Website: ulta-beauty
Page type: store-pickup
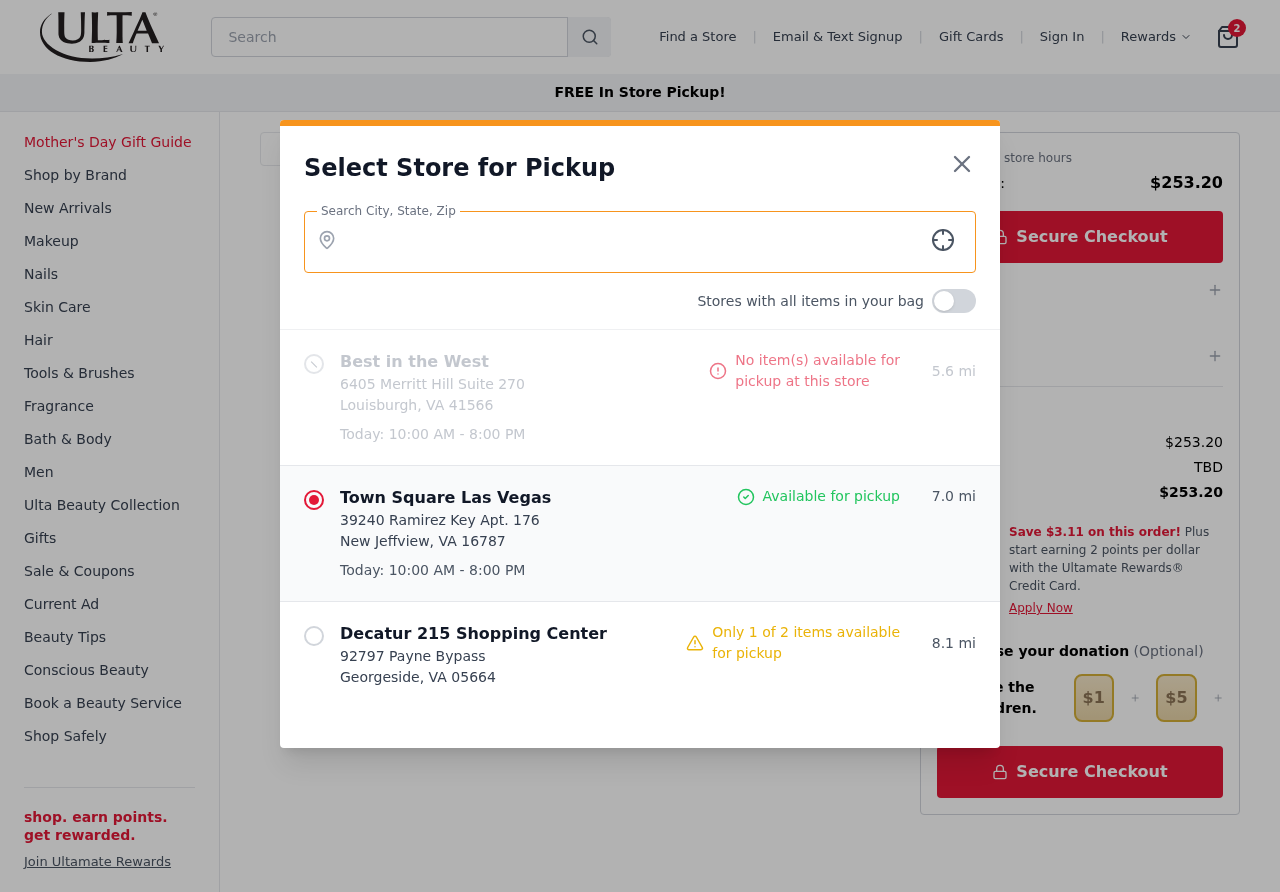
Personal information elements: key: PII_CITY
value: West Wendy
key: PII_LOCATION1_CITY_STATE_ZIP
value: Louisburgh, VA 41566
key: PII_LOCATION1_NAME
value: Best in the West
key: PII_LOCATION1_STREET
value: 6405 Merritt Hill Suite 270
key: PII_LOCATION2_CITY_STATE_ZIP
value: New Jeffview, VA 16787
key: PII_LOCATION2_NAME
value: Town Square Las Vegas
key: PII_LOCATION2_STREET
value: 39240 Ramirez Key Apt. 176
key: PII_LOCATION3_CITY_STATE_ZIP
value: Georgeside, VA 05664
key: PII_LOCATION3_NAME
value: Decatur 215 Shopping Center
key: PII_LOCATION3_STREET
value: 92797 Payne Bypass
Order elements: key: ORDER_NUM_ITEMS
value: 2
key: ORDER_TOTAL
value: $253.20
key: ORDER_SUBTOTAL
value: $253.20
Search elements: key: HEADER_SEARCH
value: Search
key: SEARCH_STORE_LOCATION
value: West Wendy